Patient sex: M
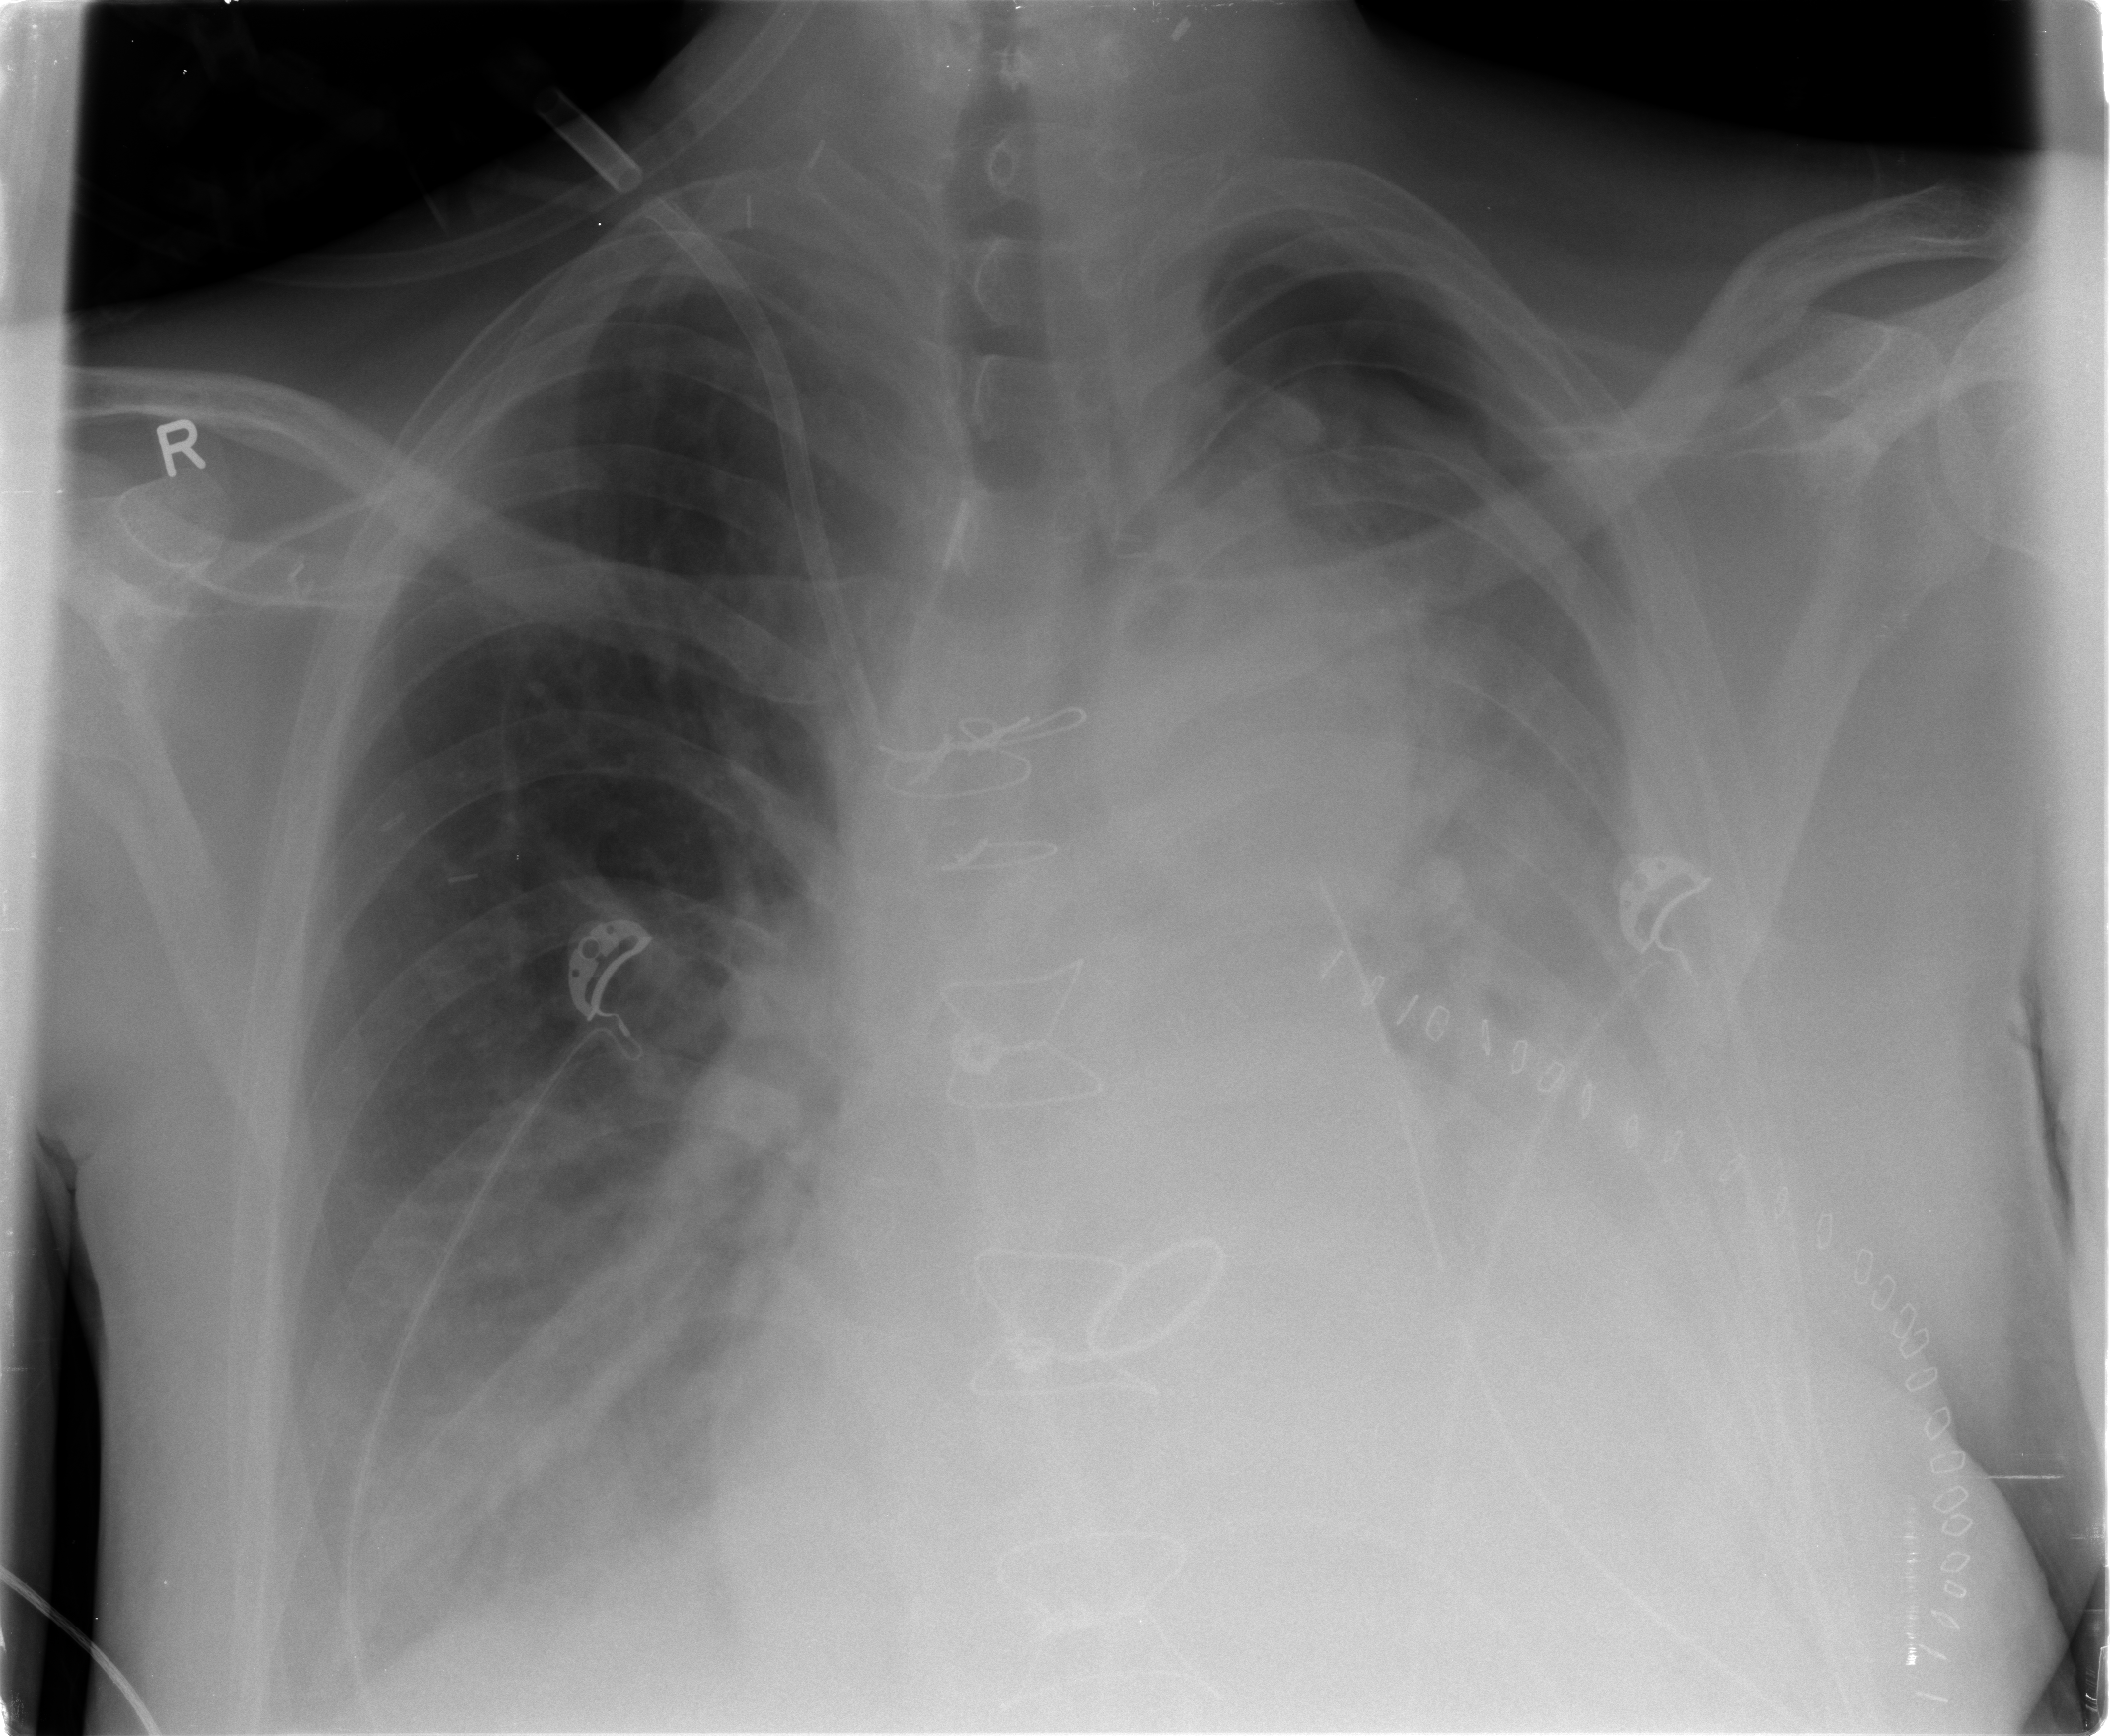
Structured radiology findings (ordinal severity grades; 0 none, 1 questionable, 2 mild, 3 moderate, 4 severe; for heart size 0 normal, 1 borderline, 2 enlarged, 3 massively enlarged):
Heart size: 0
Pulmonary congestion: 0
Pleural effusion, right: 2
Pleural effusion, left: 3
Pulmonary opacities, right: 0
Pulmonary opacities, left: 1
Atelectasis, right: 1
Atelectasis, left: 3